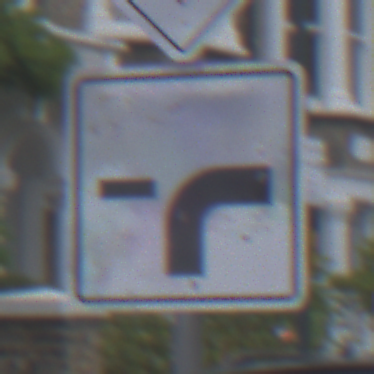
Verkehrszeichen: VerlaufVorfahrtsstrasse9
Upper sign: Vorfahrtsstrasse
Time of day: MorningAfternoon
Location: Outdoor (Urban)
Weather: Overcast
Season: NotSpecified
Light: Natural